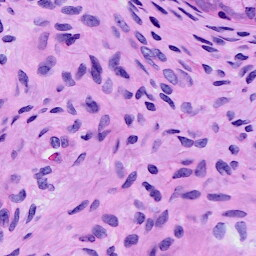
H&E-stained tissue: Cervix